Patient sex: F
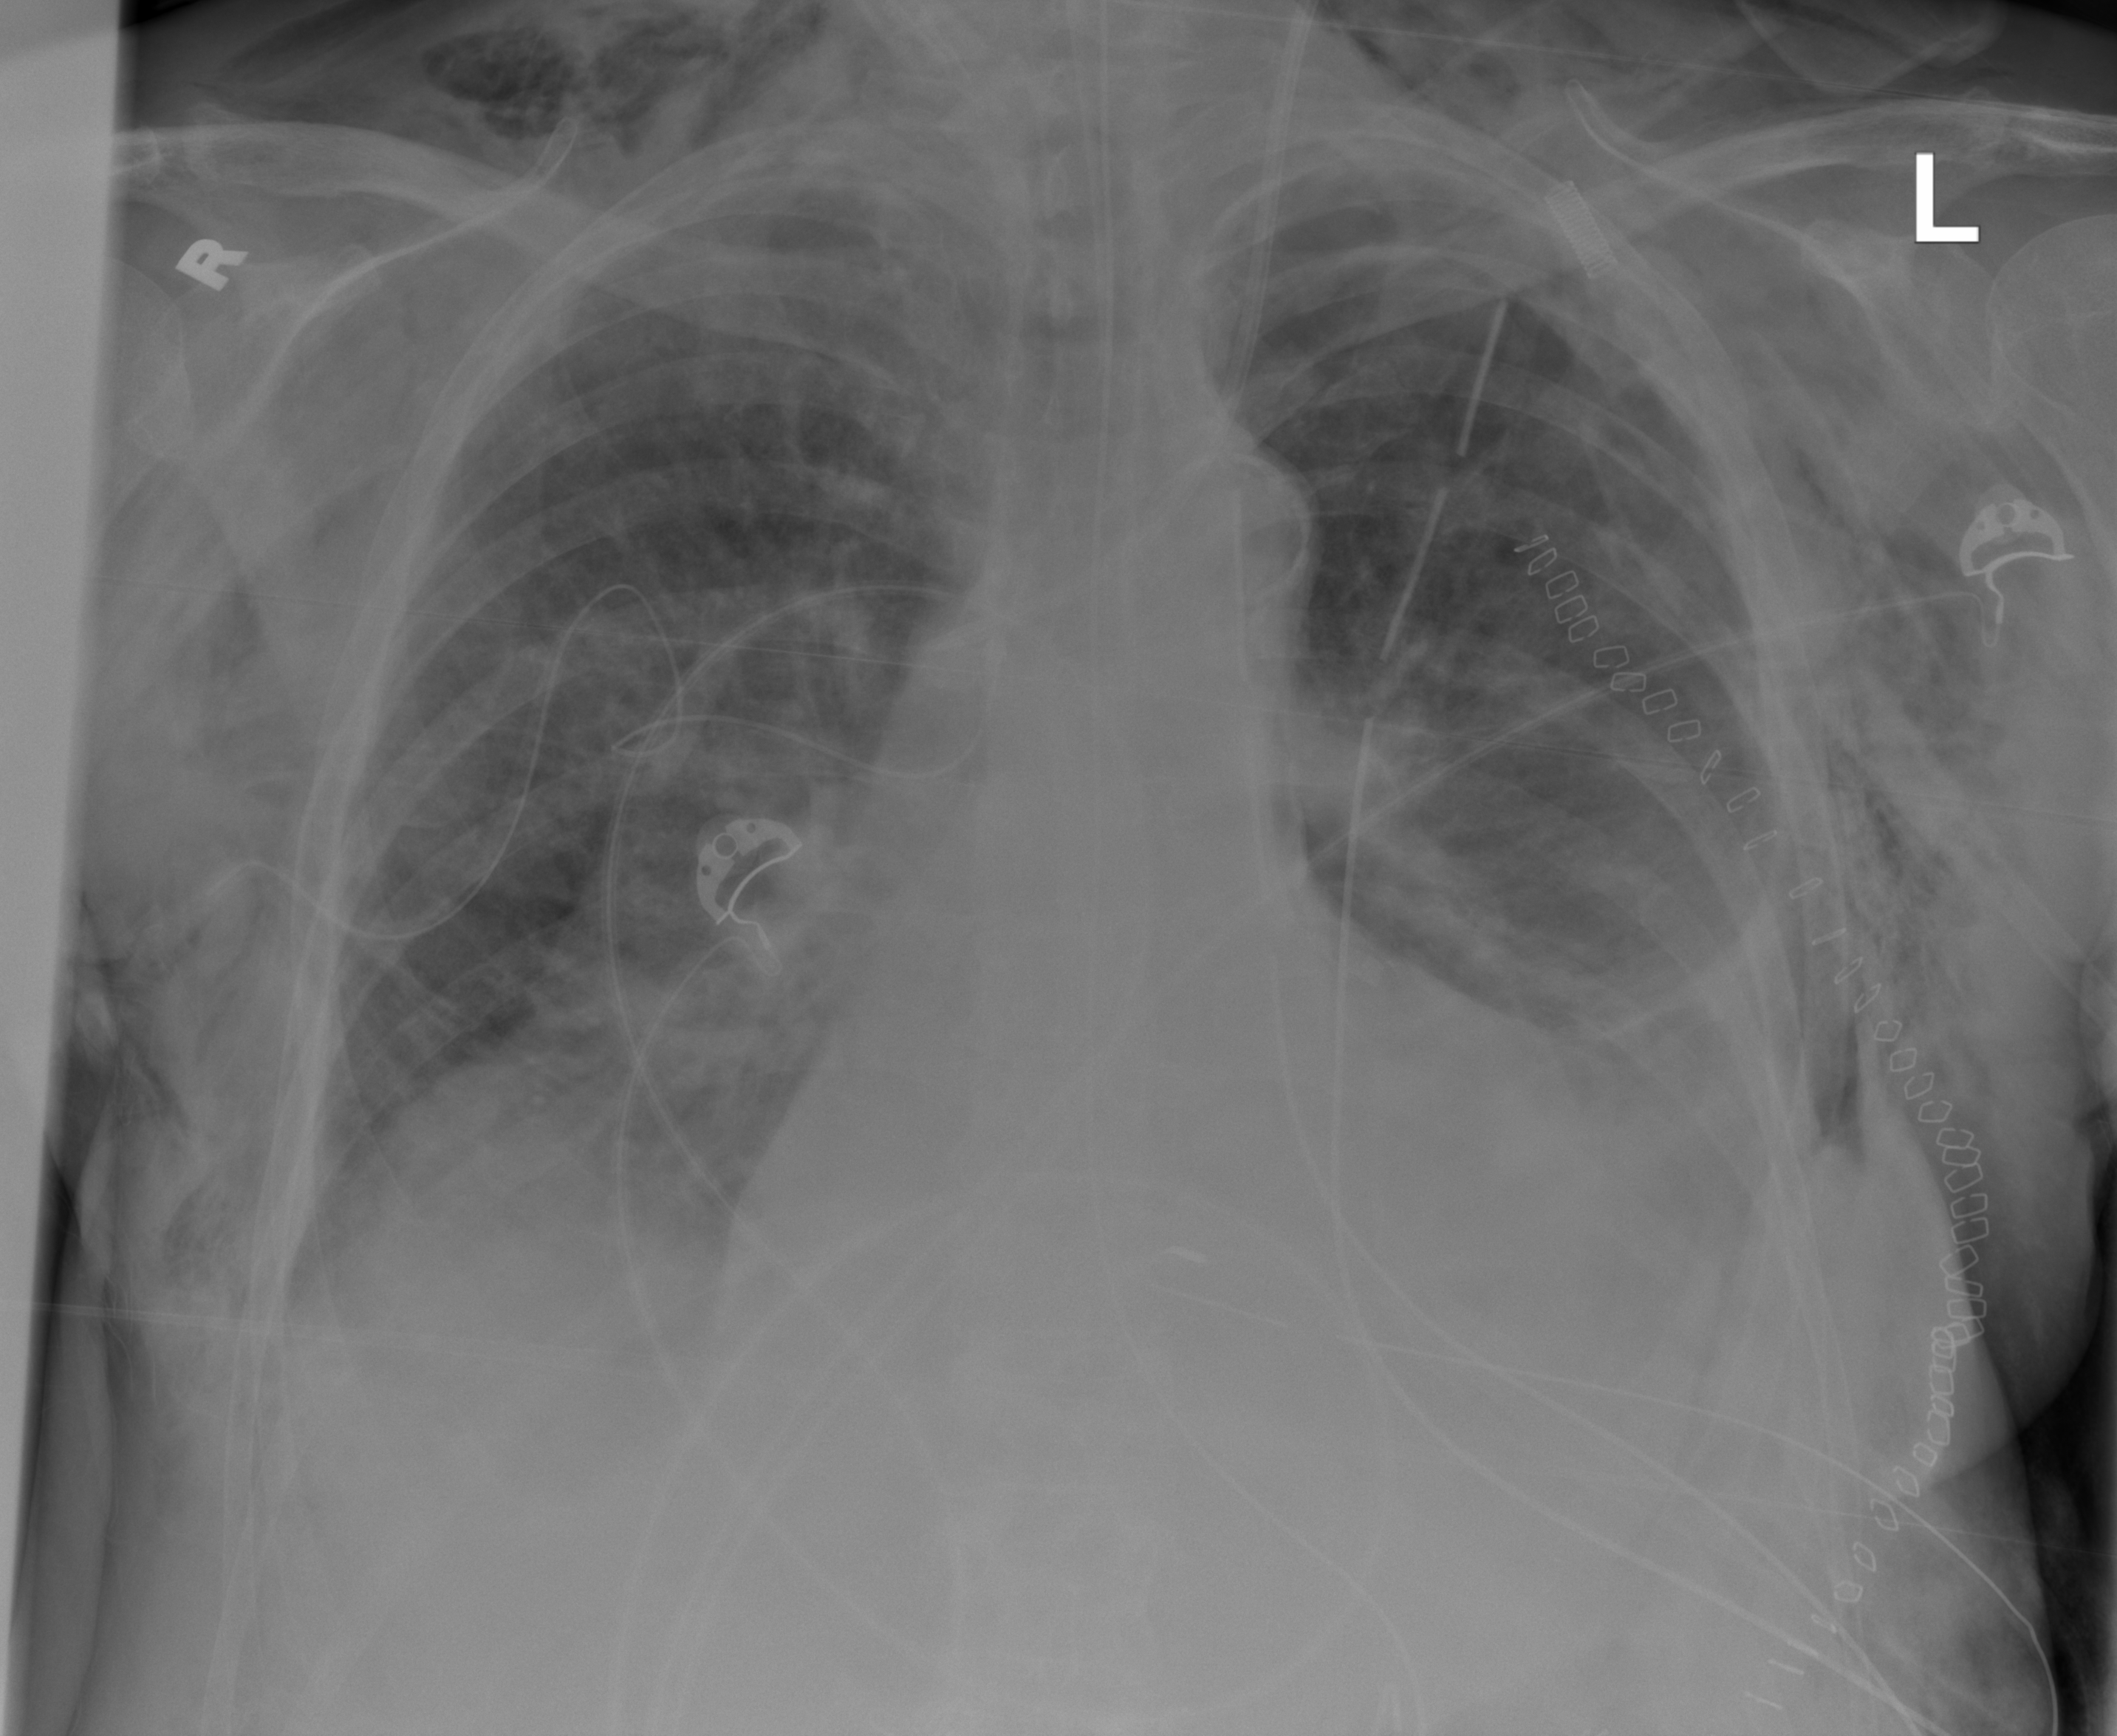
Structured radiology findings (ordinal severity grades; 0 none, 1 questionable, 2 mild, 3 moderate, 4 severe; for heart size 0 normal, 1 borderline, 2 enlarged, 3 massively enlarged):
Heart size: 2
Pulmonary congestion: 2
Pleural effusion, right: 2
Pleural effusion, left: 2
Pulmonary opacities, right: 0
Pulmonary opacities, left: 0
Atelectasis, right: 3
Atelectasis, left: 2